Question: I could not find a way to get vertical labels in a Roassal visualization. Is there a way? Or a general way to rotate elements?

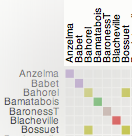
Answer: The new version, Roassal2, does supports rotated labels.
In the case of the example above, now you can do:
'''
| view |
view := RTView new.
-15 to: 10 do: [ :i |
view add: ((RTRotatedLabel new angleInDegree: -90) elementOn: 'hello world').
].
RTHorizontalLineLayout on: view elements.
view open
'''
You will get:

Another example:
'''
| v shape |
v := RTView new.
shape := RTRotatedLabel new.
shape angleInDegree: [ :cls | cls numberOfMethods negated / 1.5 ].
shape text: [ :cls | ' ', cls name ].
shape color: (Color black alpha: 0.2).
v addAll: (shape elementsOn: Collection withAllSubclasses).
v canvas color: Color white.
v open
'''
You will have:

I hope it helps :-)